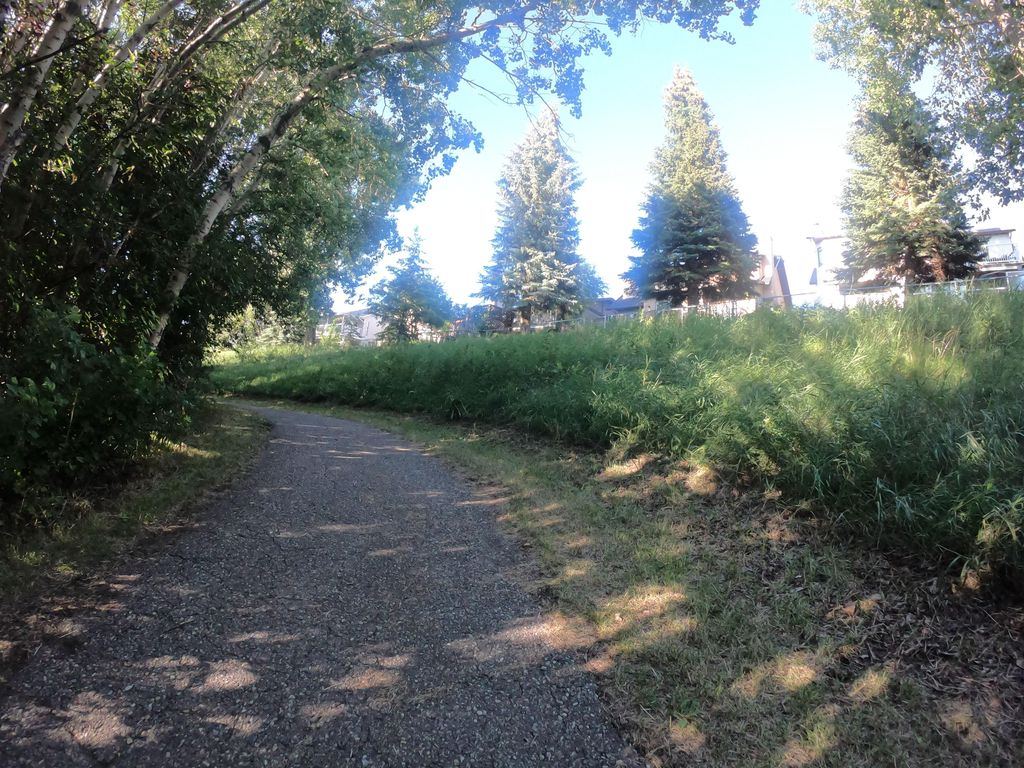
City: calgary